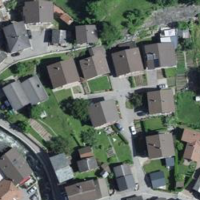
EUNIS habitat code: 54
Species observed at this site:
Buxus sempervirens